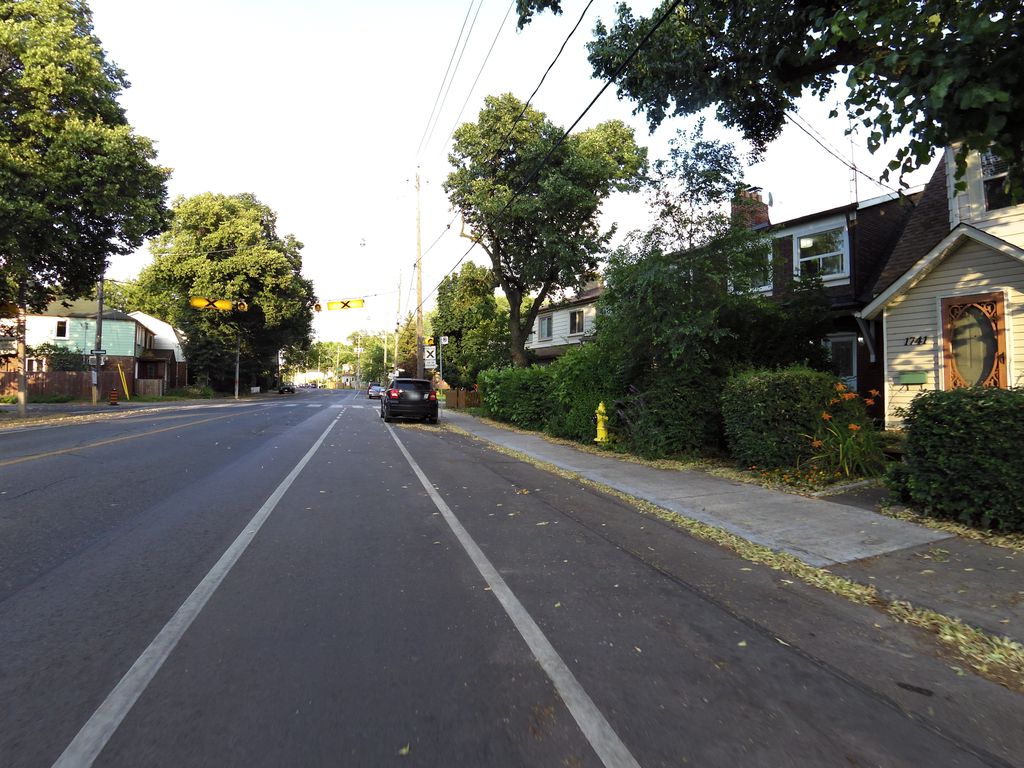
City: toronto